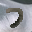
Label: 7